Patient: sex F, age 68
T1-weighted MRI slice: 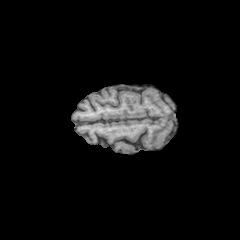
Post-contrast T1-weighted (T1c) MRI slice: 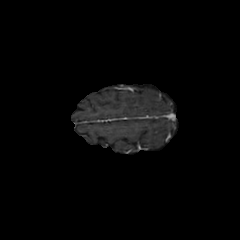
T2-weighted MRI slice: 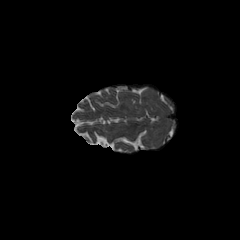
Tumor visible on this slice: no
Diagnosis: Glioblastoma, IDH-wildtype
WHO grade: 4